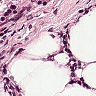
Metastatic tissue present: no